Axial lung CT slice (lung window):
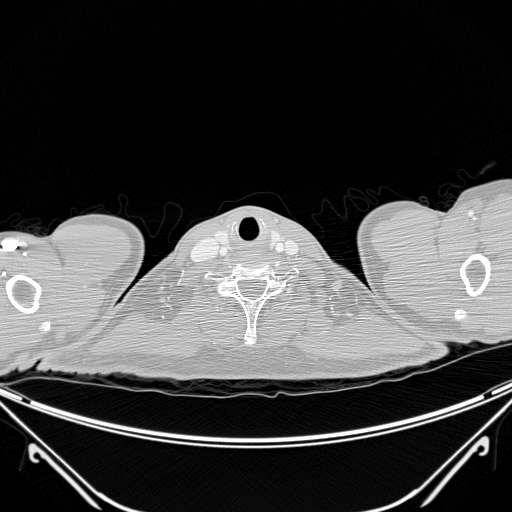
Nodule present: no